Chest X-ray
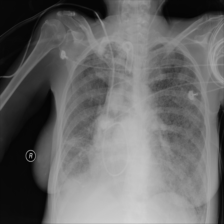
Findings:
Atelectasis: negative
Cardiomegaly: negative
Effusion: negative
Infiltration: negative
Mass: negative
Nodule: negative
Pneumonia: negative
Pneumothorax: negative
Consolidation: negative
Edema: negative
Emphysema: negative
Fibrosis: negative
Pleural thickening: negative
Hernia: negative